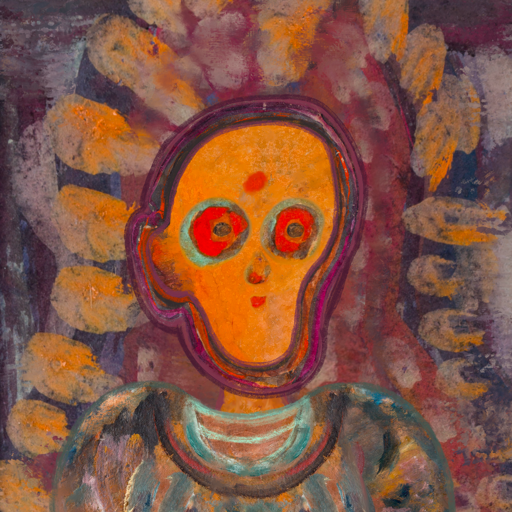
Background: Doll, Head And Neck Front: Hypocrite, Face Front: Sisters, Bust: Boggyland, Hair Front: Hypocrite, Head Accessory: Blank, Second Necklace: Blank, Necklace: Blank, Baby: Blank